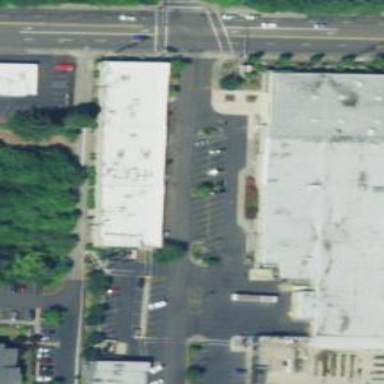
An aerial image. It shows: Parking space.